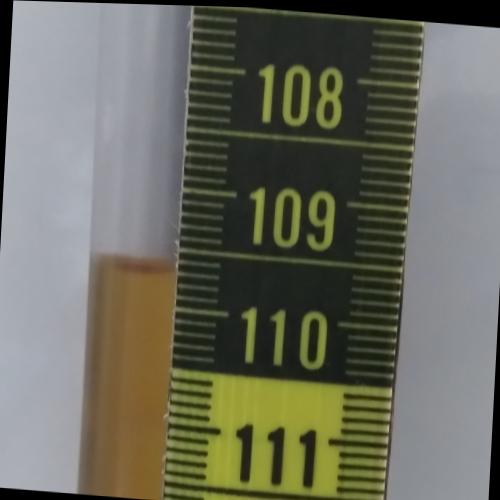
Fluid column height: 109.7 cm